Chest X-ray. View position: PA
Patient age: 52
Patient sex: F
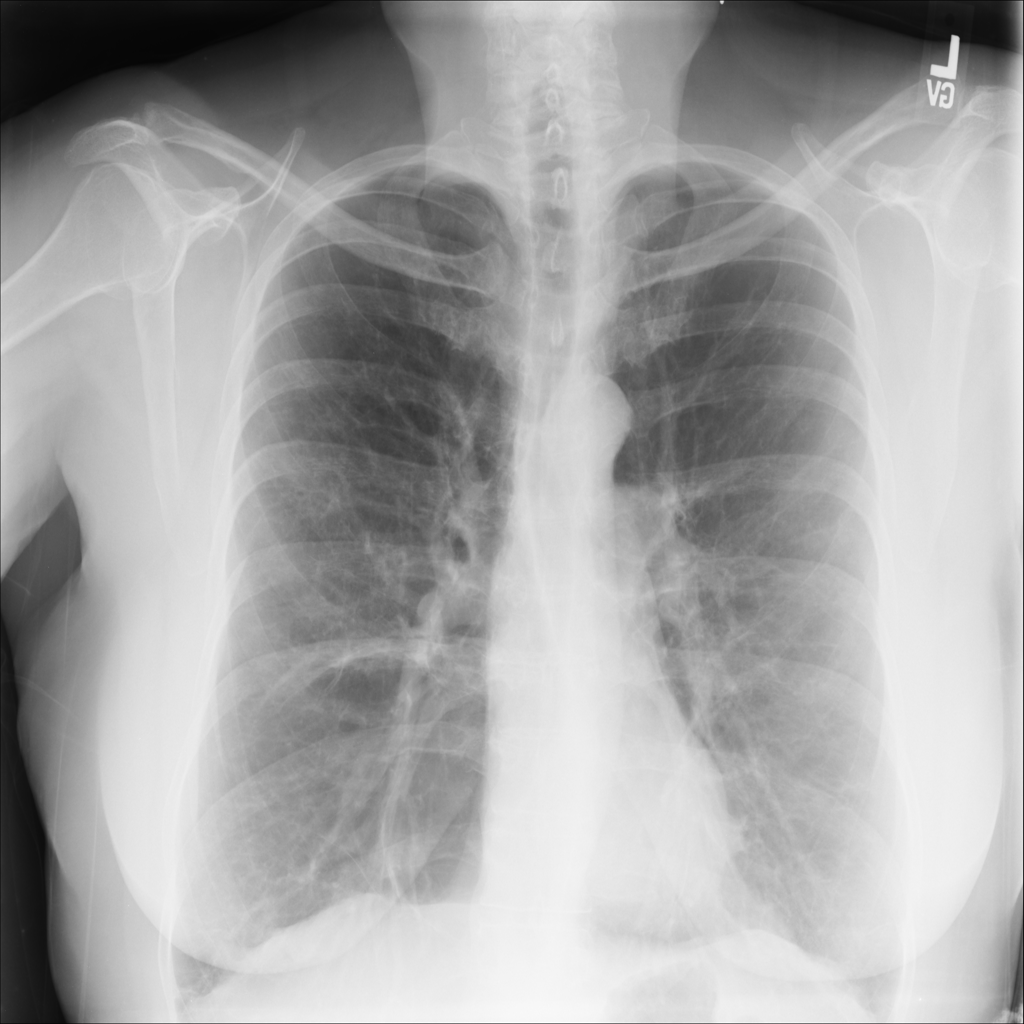
Finding: Pneumothorax